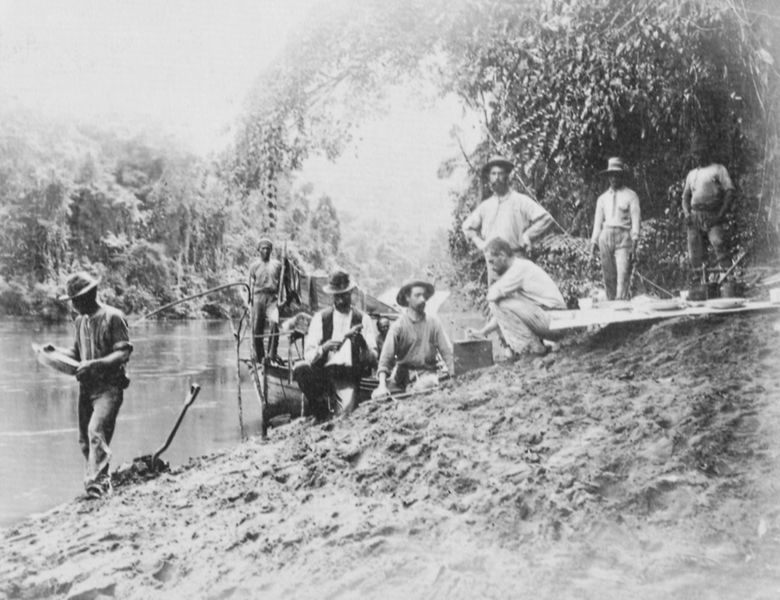
Titel: Die englische Expedition »Victory« von F.F. Bevan nach Neu-Guinea
Künstler: Englischer Photograph
Standort: England
Institution: The Royal Geographical Society
Schlagwörter: baum, blätter, feuer, gruppe, himmel, laub, schatten, wasser, weiß, bäume, fluss, menschen, sand, see, ufer, äste, grau, hut, hüte, licht, männer, schwarz, tisch, bart, bärte, hemd, kleidung, schale, stehen, teller, ast, bach, hügel, zweige, busch, gewässer, gold, stehend, wald, boot, boote, schiff, schiffe, strand, wellen, hosen, hemden, afrika, hang, pause, arbeiter, böschung, flus, steg, lesen, weste, foto, fotografie, photographie, griff, posen, waschen, gefäß, hocken, schwarzweiß, photo, karte, gräber, forscher, urwald, graben, lianen, männder, westen, schaufel, spaten, foro, angeln, fischen, pfanne, dschungel, ureinwohner, regenwald, sieb, wanderschaft, floß, schaufeln, amazonas, indio, wassr, tropen, rausch, expedition, schhwarz, eingeborener, goldsucher, goldwäscher, arbeite, fluss4, hamden, amayonas, einwohne, sparen, schufeln